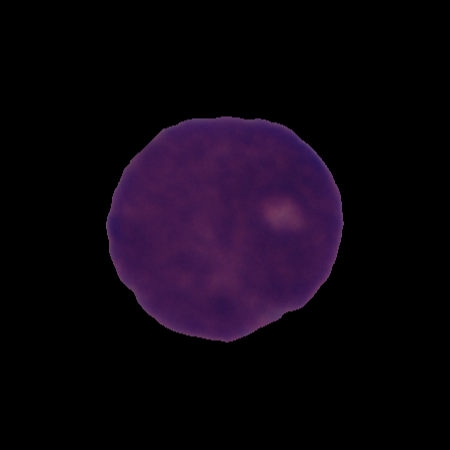
Label: cancer